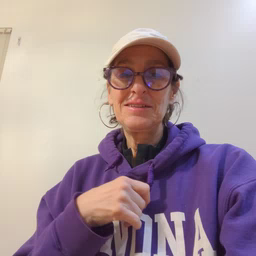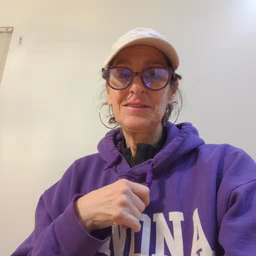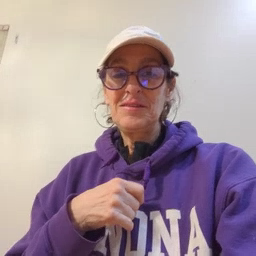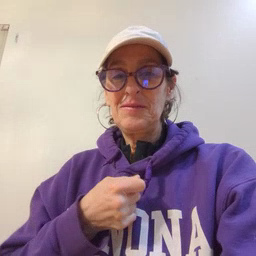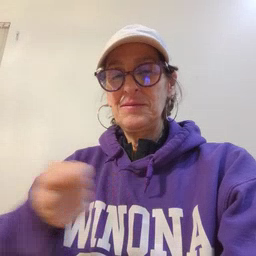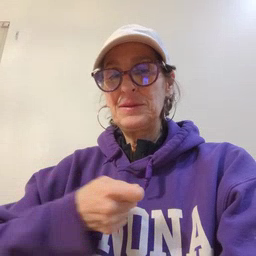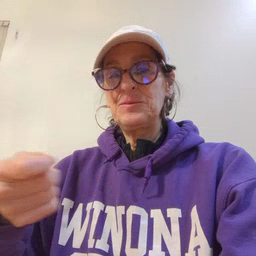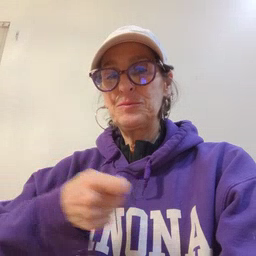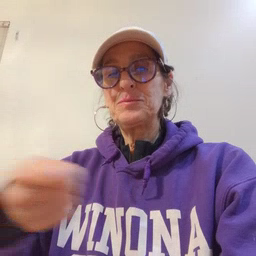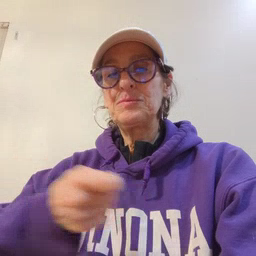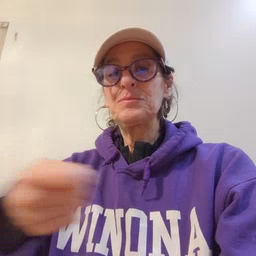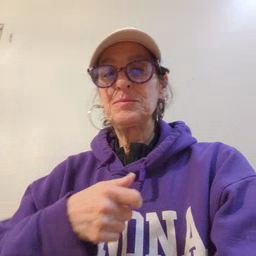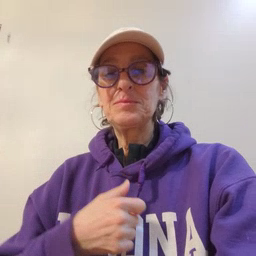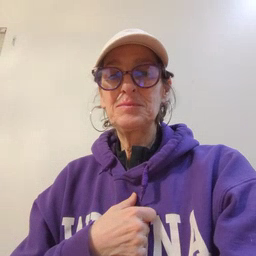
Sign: vacuum